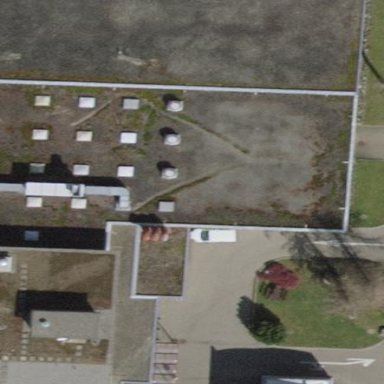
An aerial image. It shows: Office building.